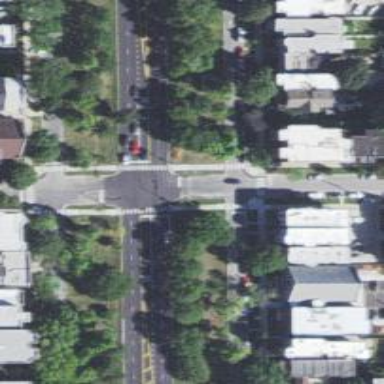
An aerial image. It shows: Footway with traffic island in the middle of the road.